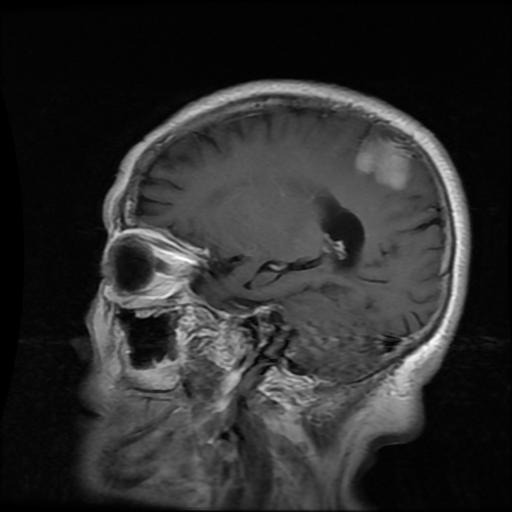
Label: meningioma